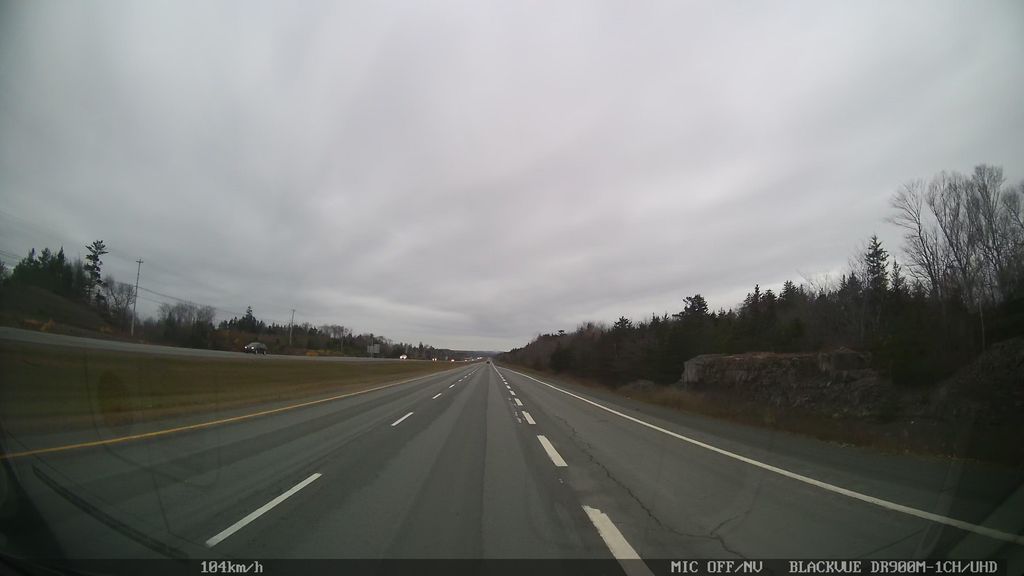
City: halifax